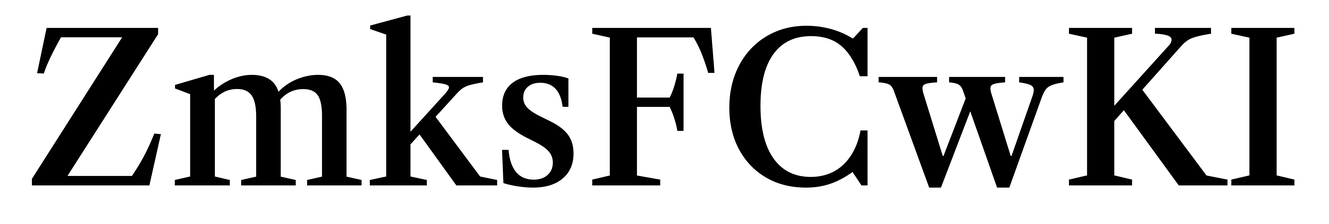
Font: LibreCaslonText_Medium